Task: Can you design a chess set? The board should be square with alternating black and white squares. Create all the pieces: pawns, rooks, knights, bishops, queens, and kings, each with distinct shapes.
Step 3904:
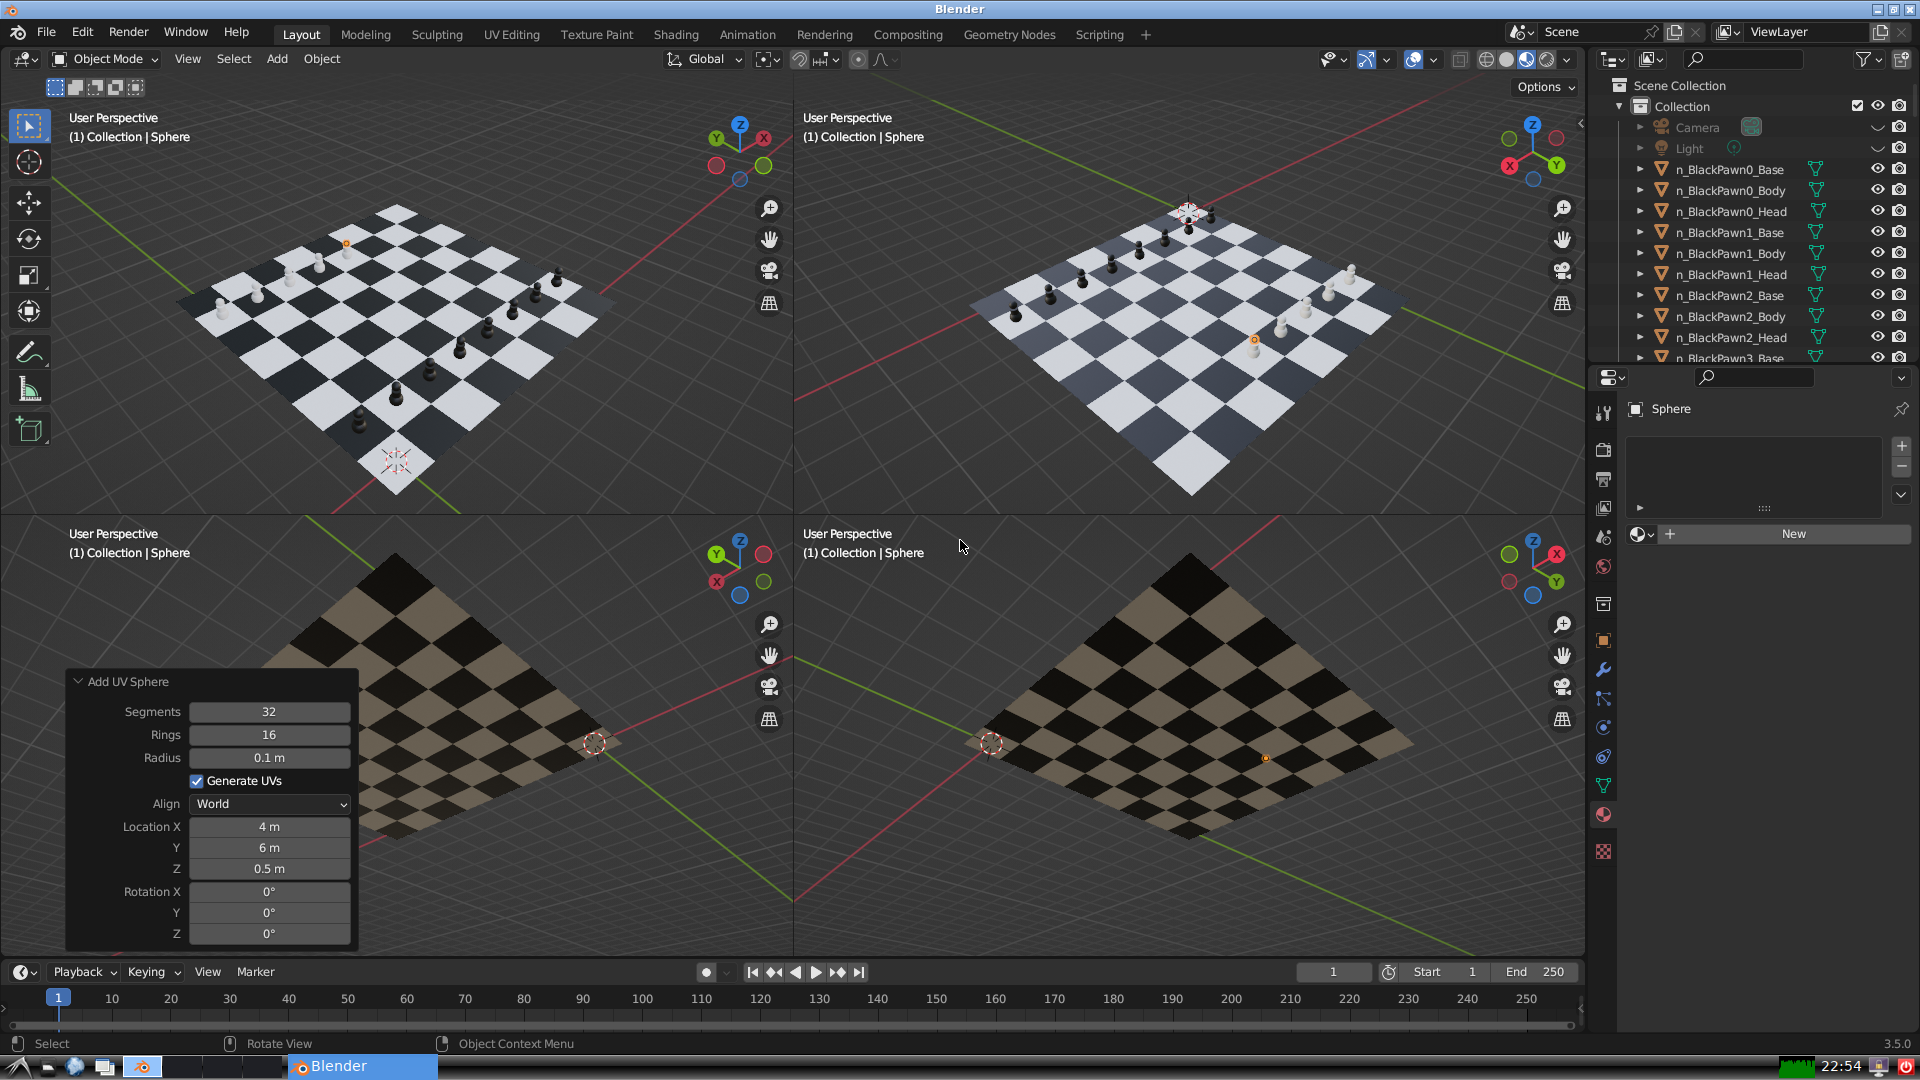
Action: {"mouse_move": [1608, 631]}